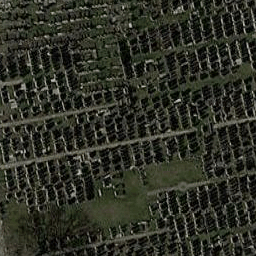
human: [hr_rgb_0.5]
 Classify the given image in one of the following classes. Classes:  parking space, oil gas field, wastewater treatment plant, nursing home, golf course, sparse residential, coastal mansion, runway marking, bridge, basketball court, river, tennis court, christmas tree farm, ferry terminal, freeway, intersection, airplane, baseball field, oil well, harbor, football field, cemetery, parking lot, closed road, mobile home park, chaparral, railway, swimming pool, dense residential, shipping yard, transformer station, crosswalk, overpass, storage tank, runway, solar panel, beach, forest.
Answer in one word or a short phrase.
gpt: cemetery